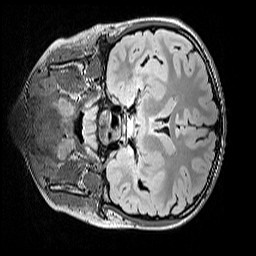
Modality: FLAIR
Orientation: coronal
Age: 10
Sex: female
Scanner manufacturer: siemens
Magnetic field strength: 3 T
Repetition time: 5 s
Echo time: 0.388 s